Field crop: maize
Growth stage: 2
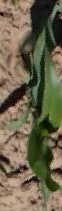
Species: maize